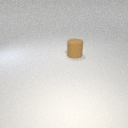
large brown rubber cylinder